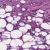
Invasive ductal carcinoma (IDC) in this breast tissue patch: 1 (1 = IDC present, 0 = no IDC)